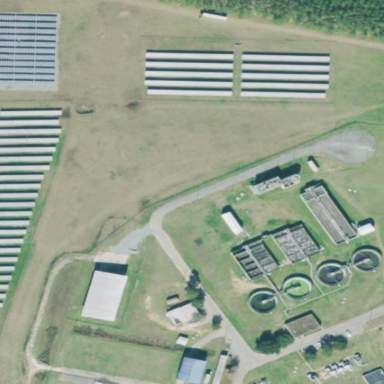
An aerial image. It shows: Wastewater plant.